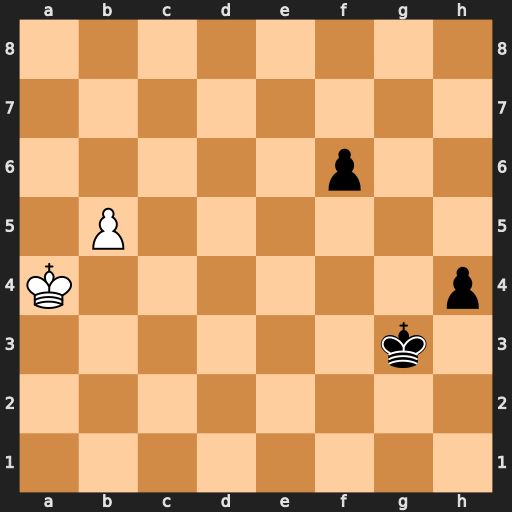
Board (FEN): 8/8/5p2/1P6/K6p/6k1/8/8
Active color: w
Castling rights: -
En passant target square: -
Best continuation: b6 f5 b7 f4 b8=Q